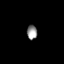
Tissue: prostate
Cell type: Myeloid cells
Senescence score: 0.6904
Nuclear area (px): 144
Mean DAPI intensity: 147.069